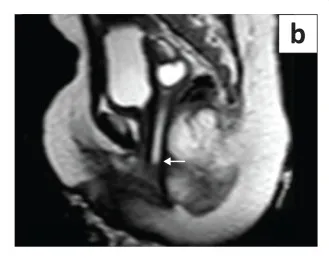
(b) T2 sagittal image shows a tortuous and dilated right ureter (white arrow), which is coursing well below the level of the bladder neck.
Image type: radiology (mri)